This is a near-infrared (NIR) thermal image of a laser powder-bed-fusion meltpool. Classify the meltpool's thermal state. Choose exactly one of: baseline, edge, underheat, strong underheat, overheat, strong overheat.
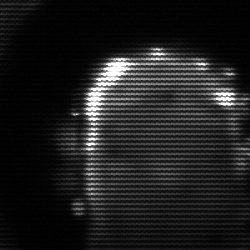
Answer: baseline